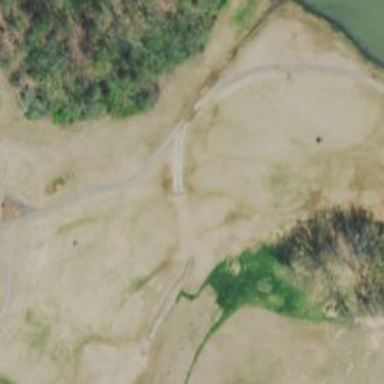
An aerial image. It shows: Path used for both walking and golf.